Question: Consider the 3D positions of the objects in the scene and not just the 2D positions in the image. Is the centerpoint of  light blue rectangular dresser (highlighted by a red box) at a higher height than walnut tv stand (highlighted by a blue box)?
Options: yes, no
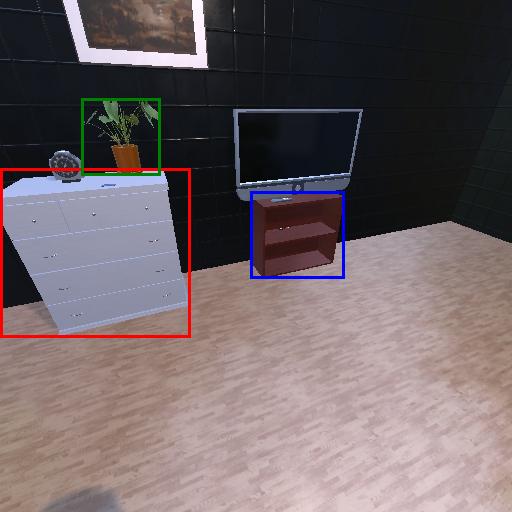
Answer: yes